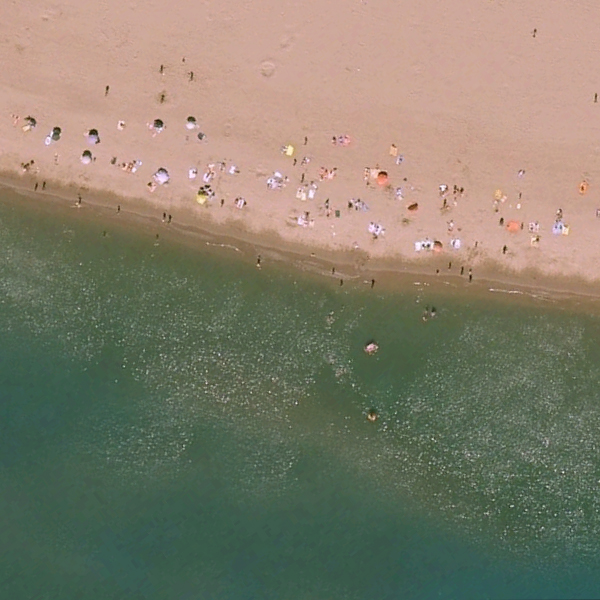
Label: Beach